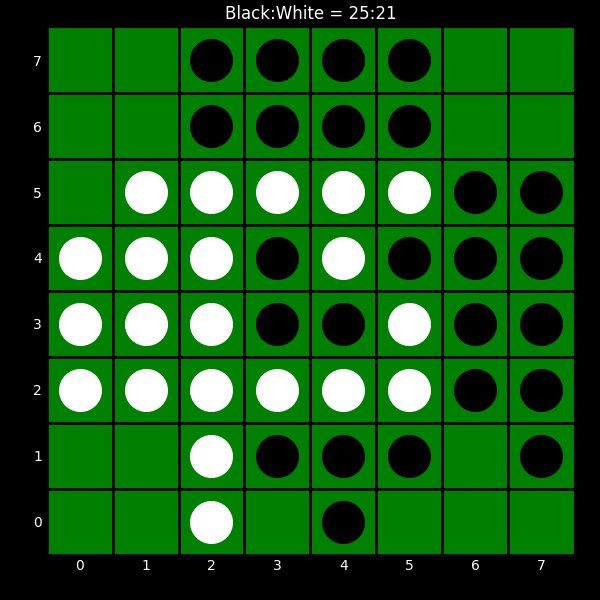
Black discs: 25
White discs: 21